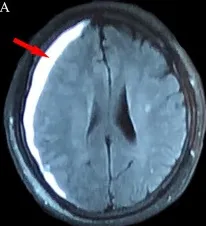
Neuroimaging findings for Patient 2. (A) A 72-year-old man with chronic myeloid leukemia was diagnosed as having right frontotemporal chronic subdural hematoma (red arrow).
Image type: radiology (mri)